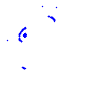
Particle: electron